Field crop: maize
Growth stage: 1
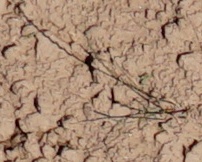
Species: lolium